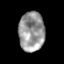
Tissue: prostate
Cell type: Epithelial cells
Senescence score: 0.2971
Nuclear area (px): 997
Mean DAPI intensity: 151.786